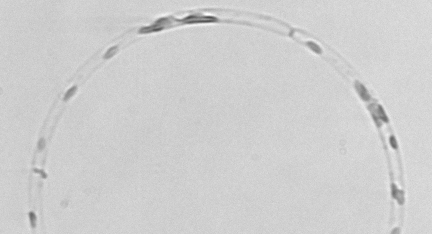
Label: Guinardia_striata